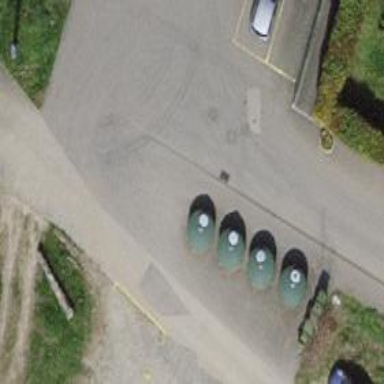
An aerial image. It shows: Recycling container in the area designated for recycling.